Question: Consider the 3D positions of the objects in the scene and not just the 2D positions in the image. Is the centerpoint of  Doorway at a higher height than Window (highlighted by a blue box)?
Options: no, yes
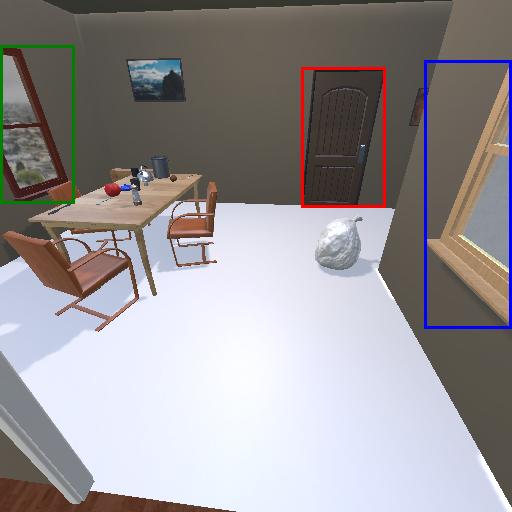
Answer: no